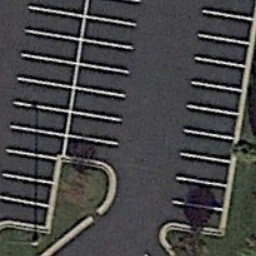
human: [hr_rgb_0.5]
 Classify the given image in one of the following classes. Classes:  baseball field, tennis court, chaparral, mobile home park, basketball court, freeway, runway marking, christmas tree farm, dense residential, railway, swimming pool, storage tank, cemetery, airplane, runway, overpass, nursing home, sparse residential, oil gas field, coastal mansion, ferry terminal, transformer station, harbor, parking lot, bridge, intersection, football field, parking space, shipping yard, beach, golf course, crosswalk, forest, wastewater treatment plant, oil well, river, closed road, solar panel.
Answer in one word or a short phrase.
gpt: parking space